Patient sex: F
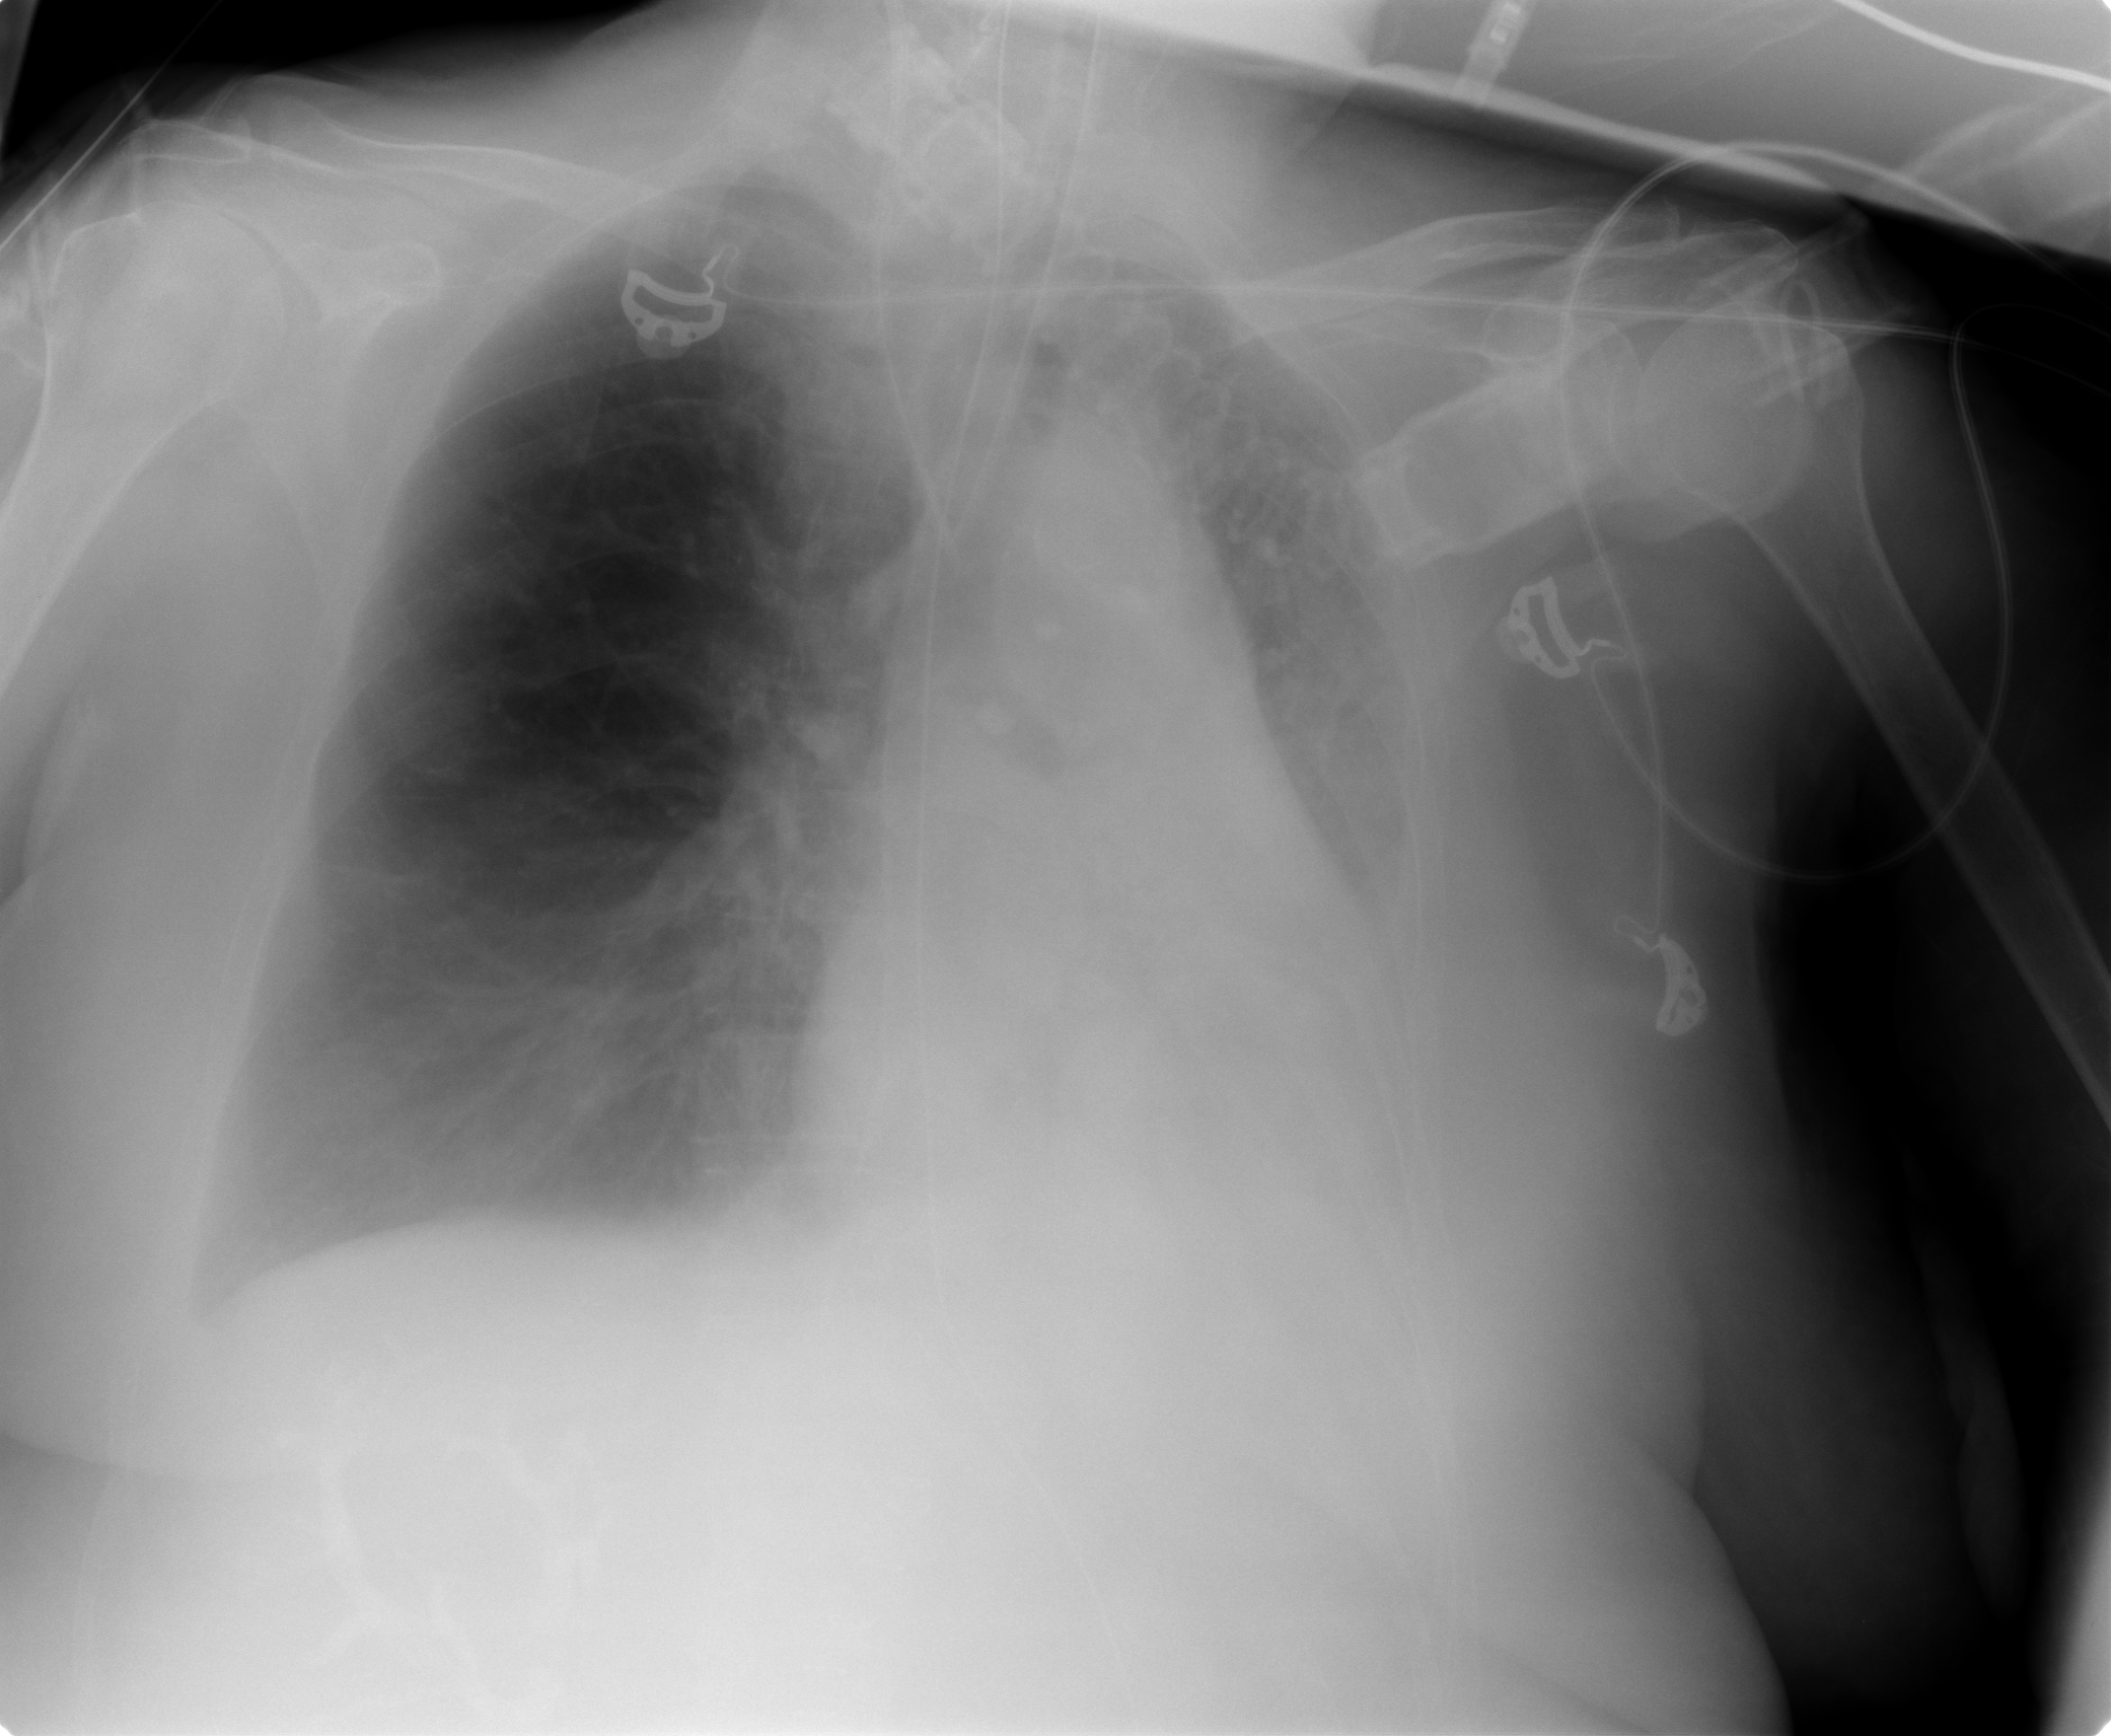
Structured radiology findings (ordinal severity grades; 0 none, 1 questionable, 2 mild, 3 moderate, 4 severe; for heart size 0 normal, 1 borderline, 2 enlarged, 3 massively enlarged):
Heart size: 0
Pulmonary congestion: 0
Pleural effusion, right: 0
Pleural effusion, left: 3
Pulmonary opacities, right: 0
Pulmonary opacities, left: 0
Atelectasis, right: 1
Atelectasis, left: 3